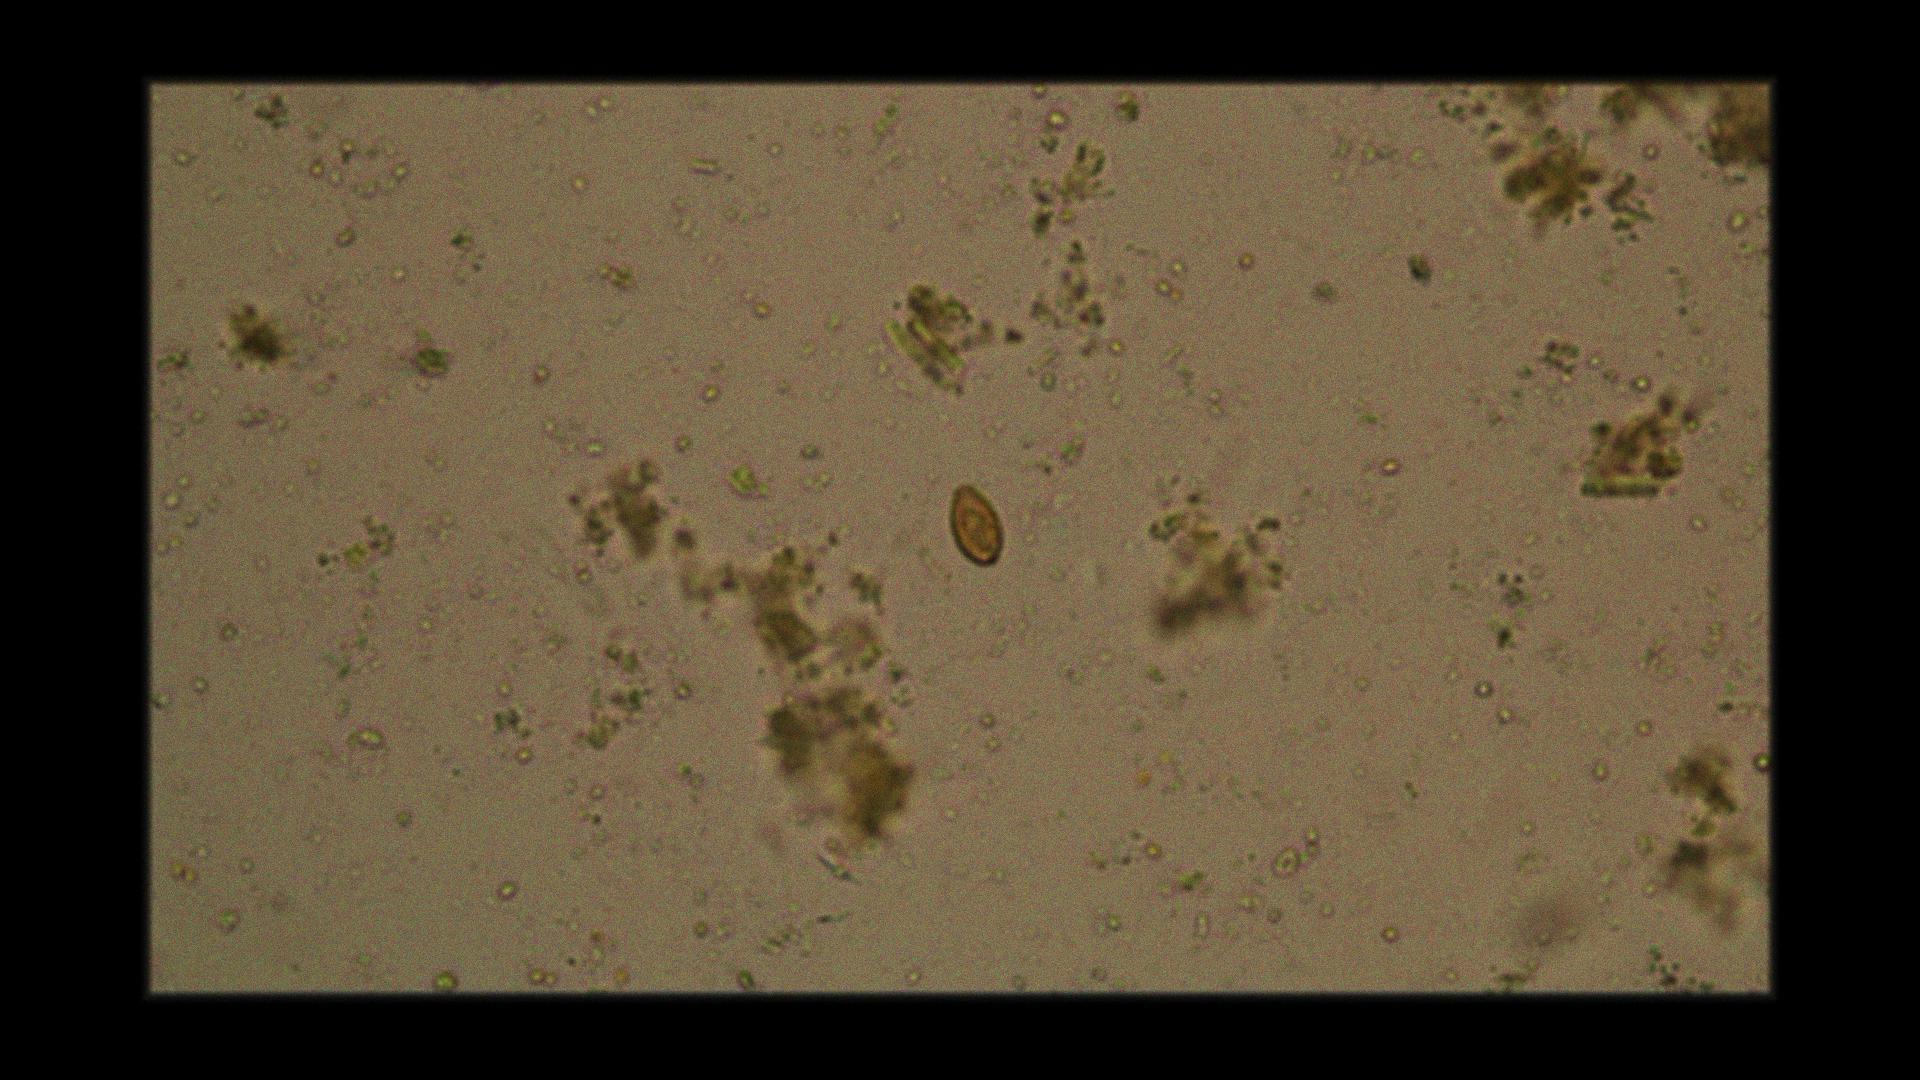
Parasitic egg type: Opisthorchis viverrine